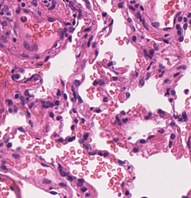
Tumor epithelial tissue: no
Tumor-associated stroma tissue: no
Normal tissue: yes